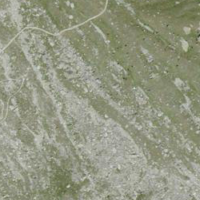
EUNIS habitat code: 26
Species observed at this site:
Anthyllis vulneraria